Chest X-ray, AP view. Patient: 24 years old, sex M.
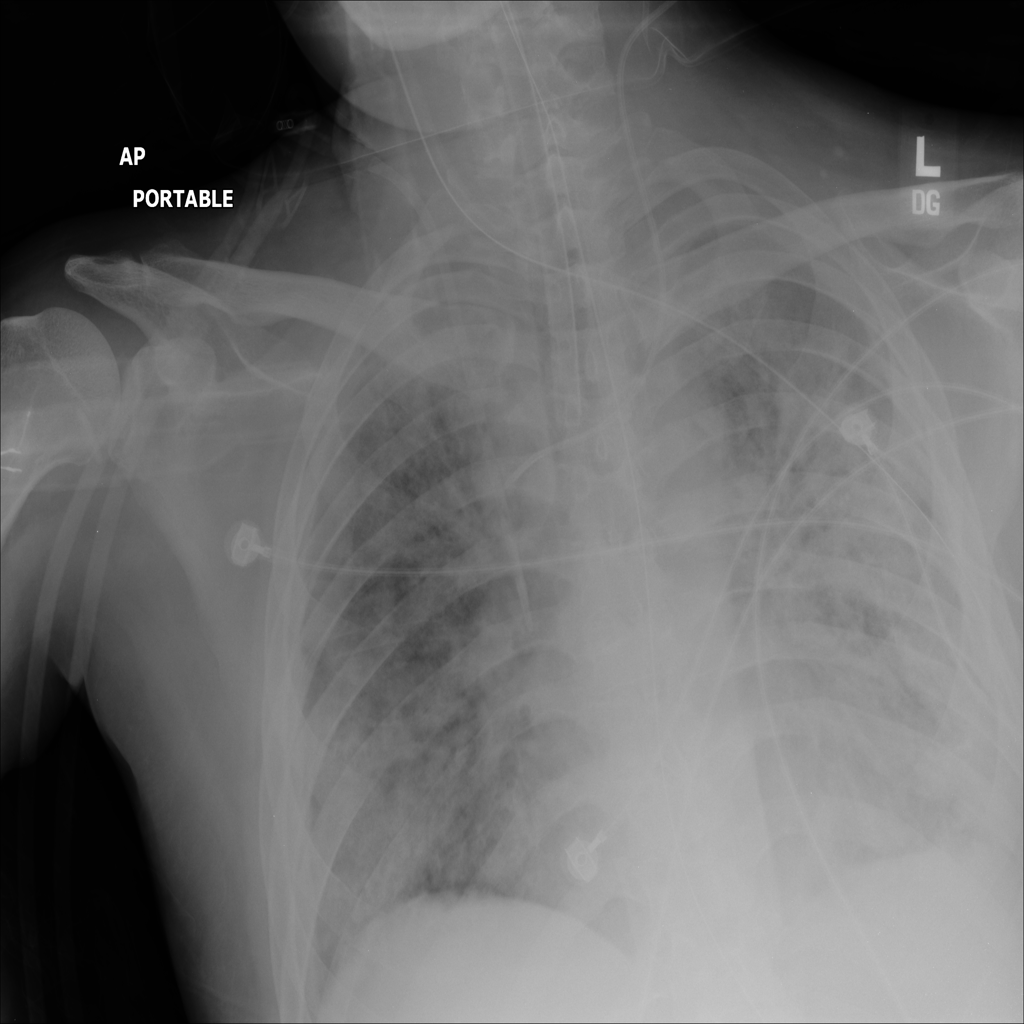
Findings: Infiltration